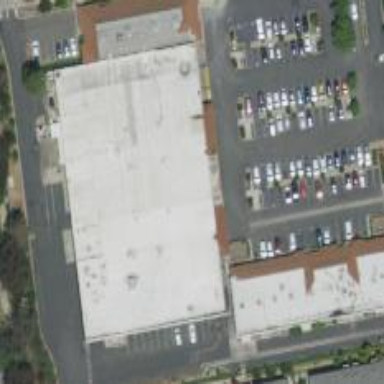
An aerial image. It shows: Supermarket located in building.